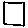
Label: square